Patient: sex M, age 48
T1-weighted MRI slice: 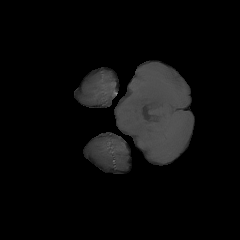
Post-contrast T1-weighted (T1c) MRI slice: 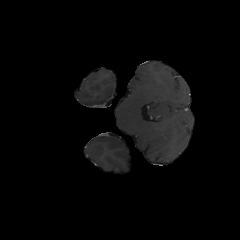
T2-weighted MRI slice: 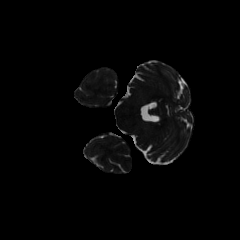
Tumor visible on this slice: no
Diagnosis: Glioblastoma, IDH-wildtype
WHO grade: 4